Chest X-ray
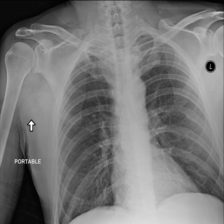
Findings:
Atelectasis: negative
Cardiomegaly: negative
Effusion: negative
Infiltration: negative
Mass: negative
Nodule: negative
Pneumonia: negative
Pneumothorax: negative
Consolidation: negative
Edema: negative
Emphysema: negative
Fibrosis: negative
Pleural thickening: negative
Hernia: negative